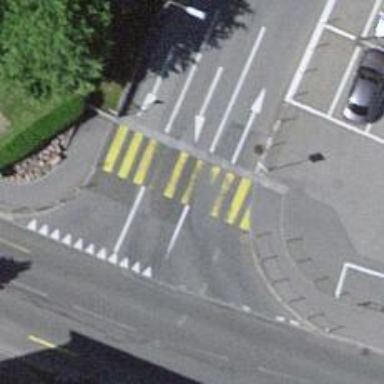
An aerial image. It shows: Marked zebra crossing on the road.